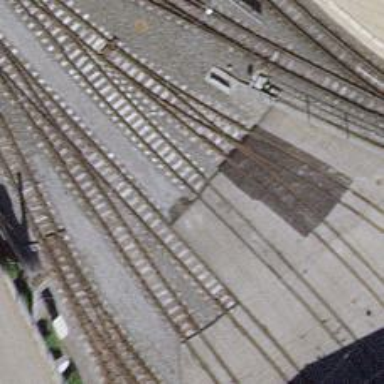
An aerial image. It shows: Narrow-gauge railway in service yard. The railway is electrified with contact line.